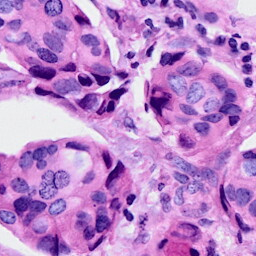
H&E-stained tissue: Breast